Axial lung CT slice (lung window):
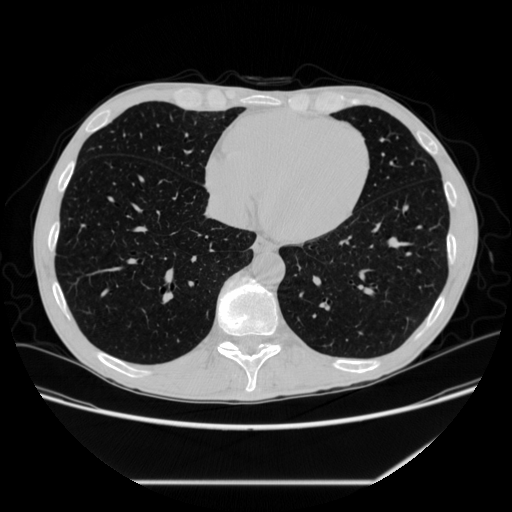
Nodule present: no